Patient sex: M
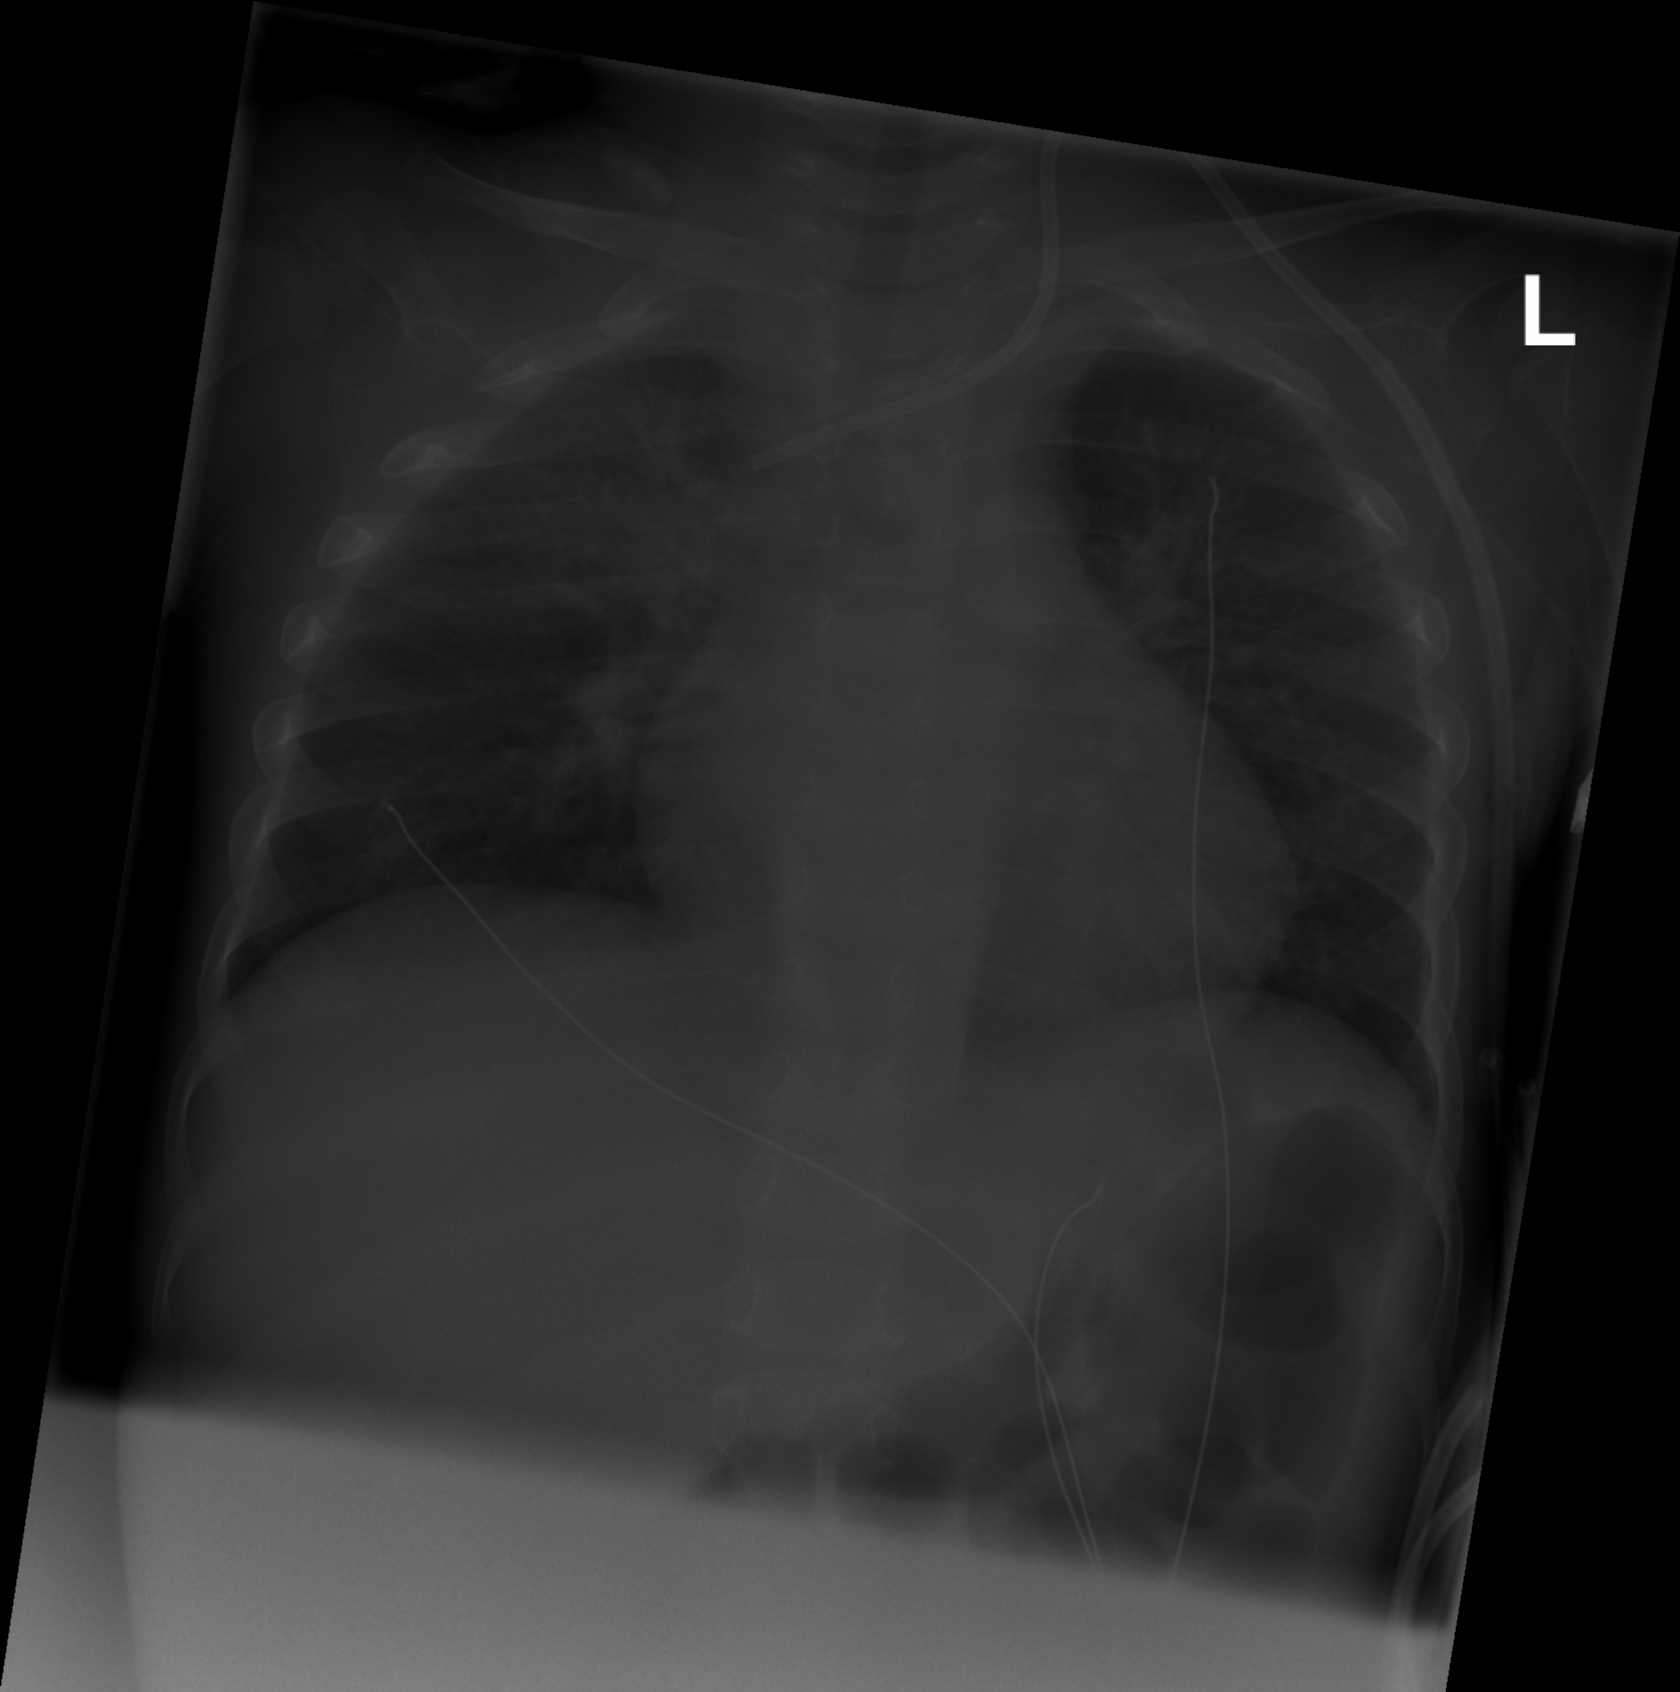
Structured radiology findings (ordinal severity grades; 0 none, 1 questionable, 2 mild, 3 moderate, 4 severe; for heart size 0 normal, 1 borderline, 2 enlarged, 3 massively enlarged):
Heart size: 0
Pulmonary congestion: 0
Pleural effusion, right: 0
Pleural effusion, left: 0
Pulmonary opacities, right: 3
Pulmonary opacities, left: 2
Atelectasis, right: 3
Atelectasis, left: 0